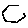
Label: hexagon